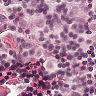
Metastatic tissue present: yes